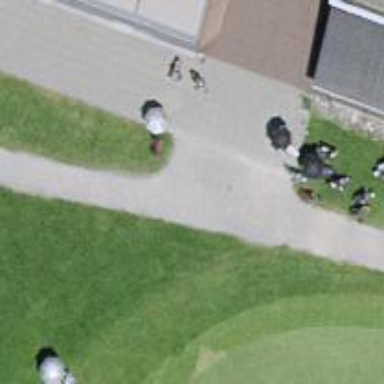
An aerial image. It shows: Golf course.